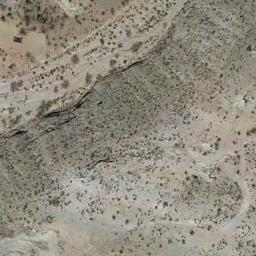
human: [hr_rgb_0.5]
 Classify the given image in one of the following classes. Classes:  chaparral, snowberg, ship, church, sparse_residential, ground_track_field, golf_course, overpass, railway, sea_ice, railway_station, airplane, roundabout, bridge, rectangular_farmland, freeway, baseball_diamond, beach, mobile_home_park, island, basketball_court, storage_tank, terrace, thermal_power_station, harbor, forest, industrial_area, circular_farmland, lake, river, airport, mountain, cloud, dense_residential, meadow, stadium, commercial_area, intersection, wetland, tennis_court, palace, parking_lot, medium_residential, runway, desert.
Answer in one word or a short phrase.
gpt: chaparral